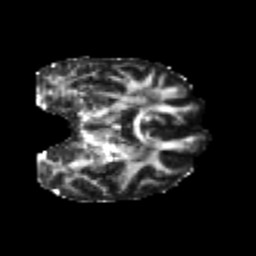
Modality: FA
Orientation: coronal
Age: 22
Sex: female
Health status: healthy
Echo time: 0.074 s